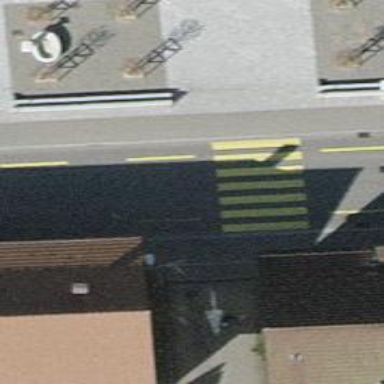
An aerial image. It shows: Kerb barrier.